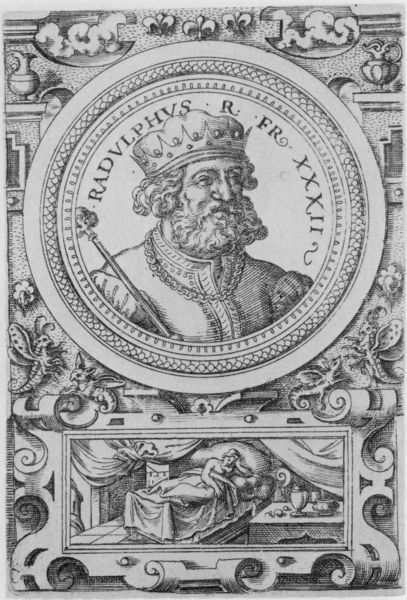
Titel: Bildnis von Rudolph, König von Frankreich
Künstler: Jost Amman
Institution: (Seriendruck)
Schlagwörter: mann, nackt, weiß, wolken, blumen, frankreich, frau, grau, nase, schwarz, tisch, zeichnung, blick, tiere, tuch, ornament, bart, augen, kragen, rahmen, schale, schüssel, teller, vollbart, ärmel, bildnis, herr, portrait, porträt, vorhang, gewand, haare, krone, locken, perlen, renaissance, kreis, rund, schuppen, tondo, kanne, krug, lächeln, holzschnitt, schrift, liegen, stab, kette, grafik, graphik, rand, könig, ornamente, verzierung, bett, model, lachen, medaillon, umrahmung, druck, radierung, stich, schwarzweiß, text, beschriftung, herrscher, insekten, mahlzeit, fürst, krüge, roll, wams, fabelwesen, käfer, schnecken, lilien, kupferstich, schlafender, drachen, zepter, szepter, bet, lateinisch, frühe neuzeit, rex, rollwerk, beschlagwerk, rudolph, könig von frankreich, liblle, radvlpvs, 302, schlafer, radulphus